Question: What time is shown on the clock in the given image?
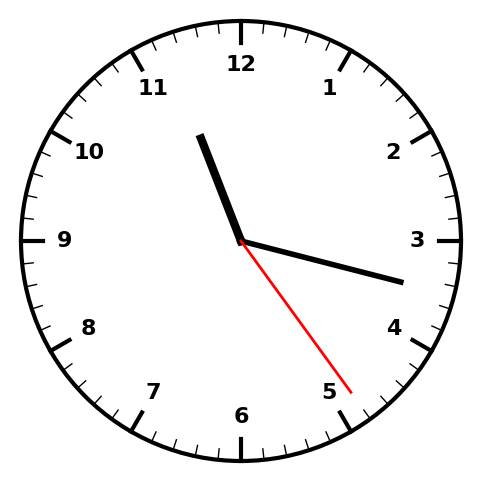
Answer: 11:17:24